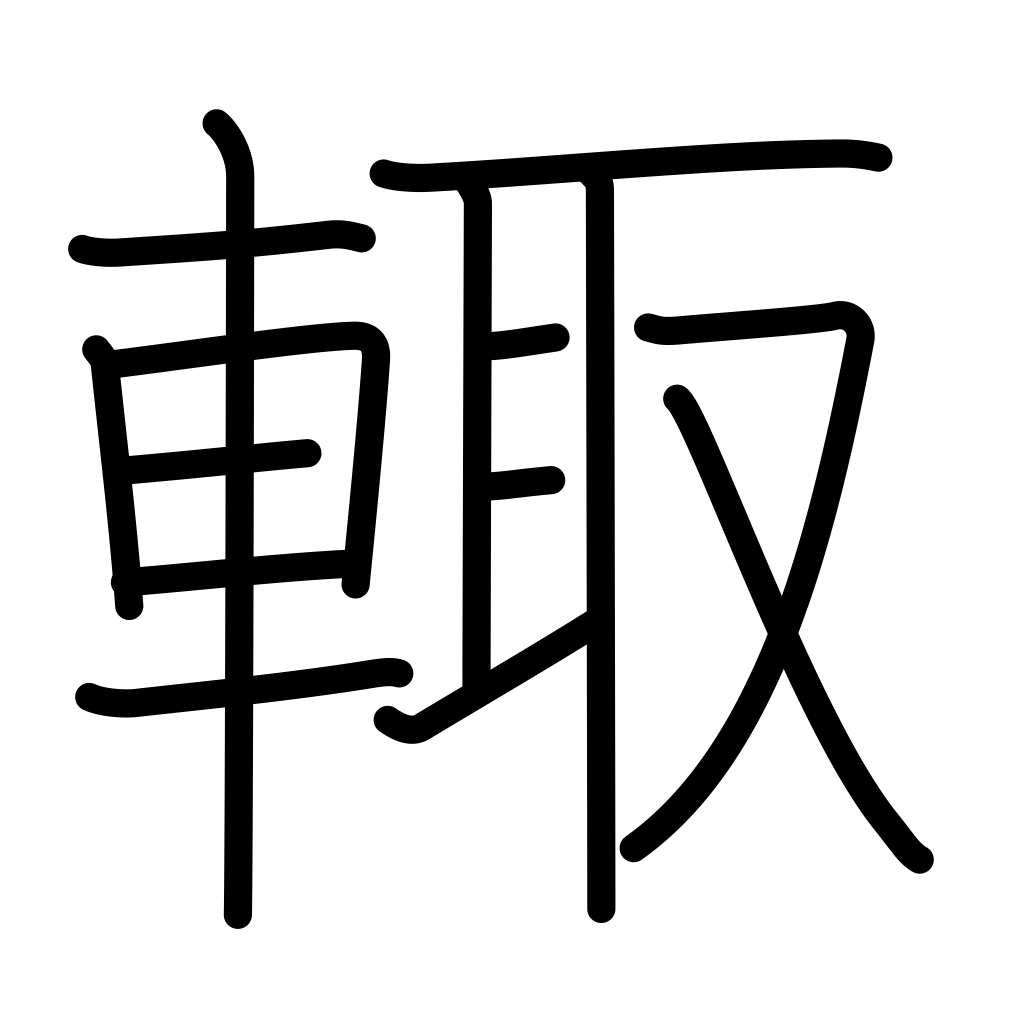
Meaning: sides of chariot were weapons